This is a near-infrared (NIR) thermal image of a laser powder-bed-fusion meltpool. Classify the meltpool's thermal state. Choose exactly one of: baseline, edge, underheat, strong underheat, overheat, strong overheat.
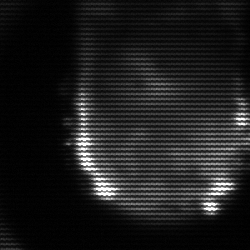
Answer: baseline